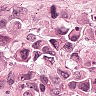
Metastatic tissue present: yes